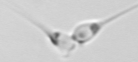
Label: Asterionellopsis_glacialis